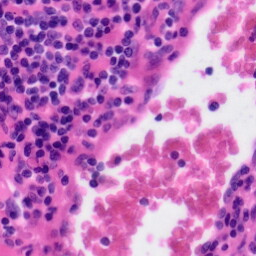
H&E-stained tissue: Tonsil